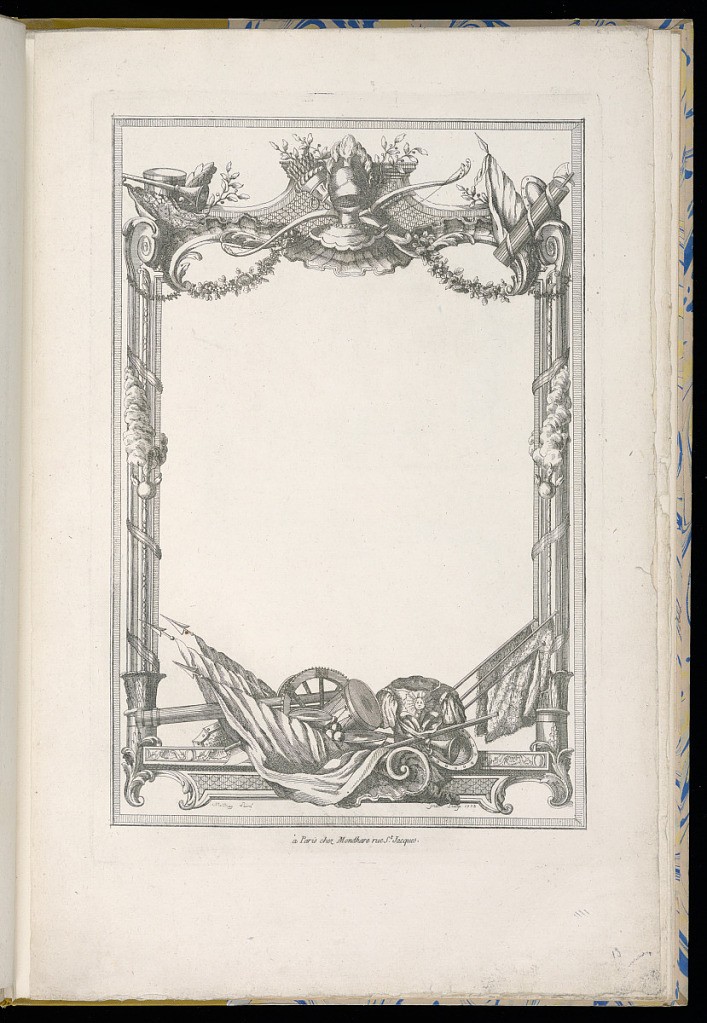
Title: Ornamental Frame Design
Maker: P. Moithey, French, active 18th century
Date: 1773
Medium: Etching on laid paper
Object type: Print
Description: Design for a rectangular frame decorated with ornament motifs including a helmet, a quiver, a bow, fasces, flag, bead and bar course, ribbon twist. scrolls, and rinceaux.